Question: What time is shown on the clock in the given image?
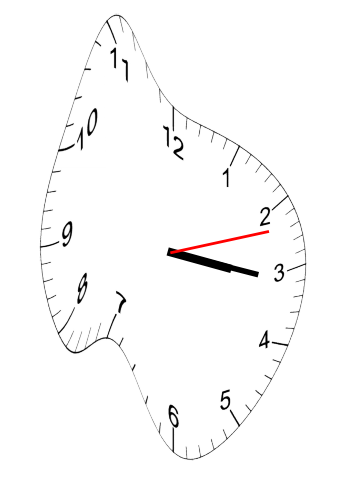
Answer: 03:16:12